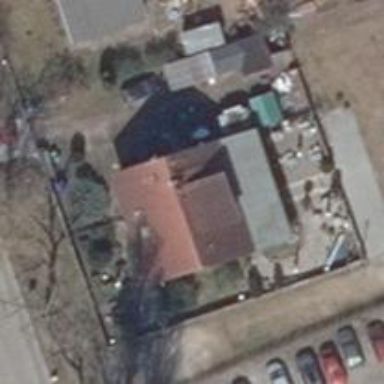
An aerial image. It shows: Restaurant.